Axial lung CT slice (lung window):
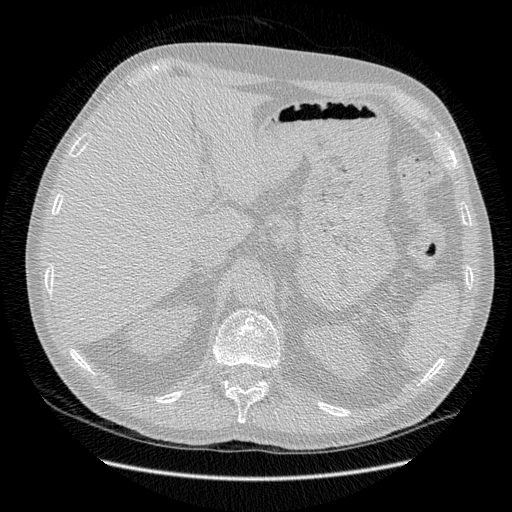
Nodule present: no